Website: macys
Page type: customer-info-address
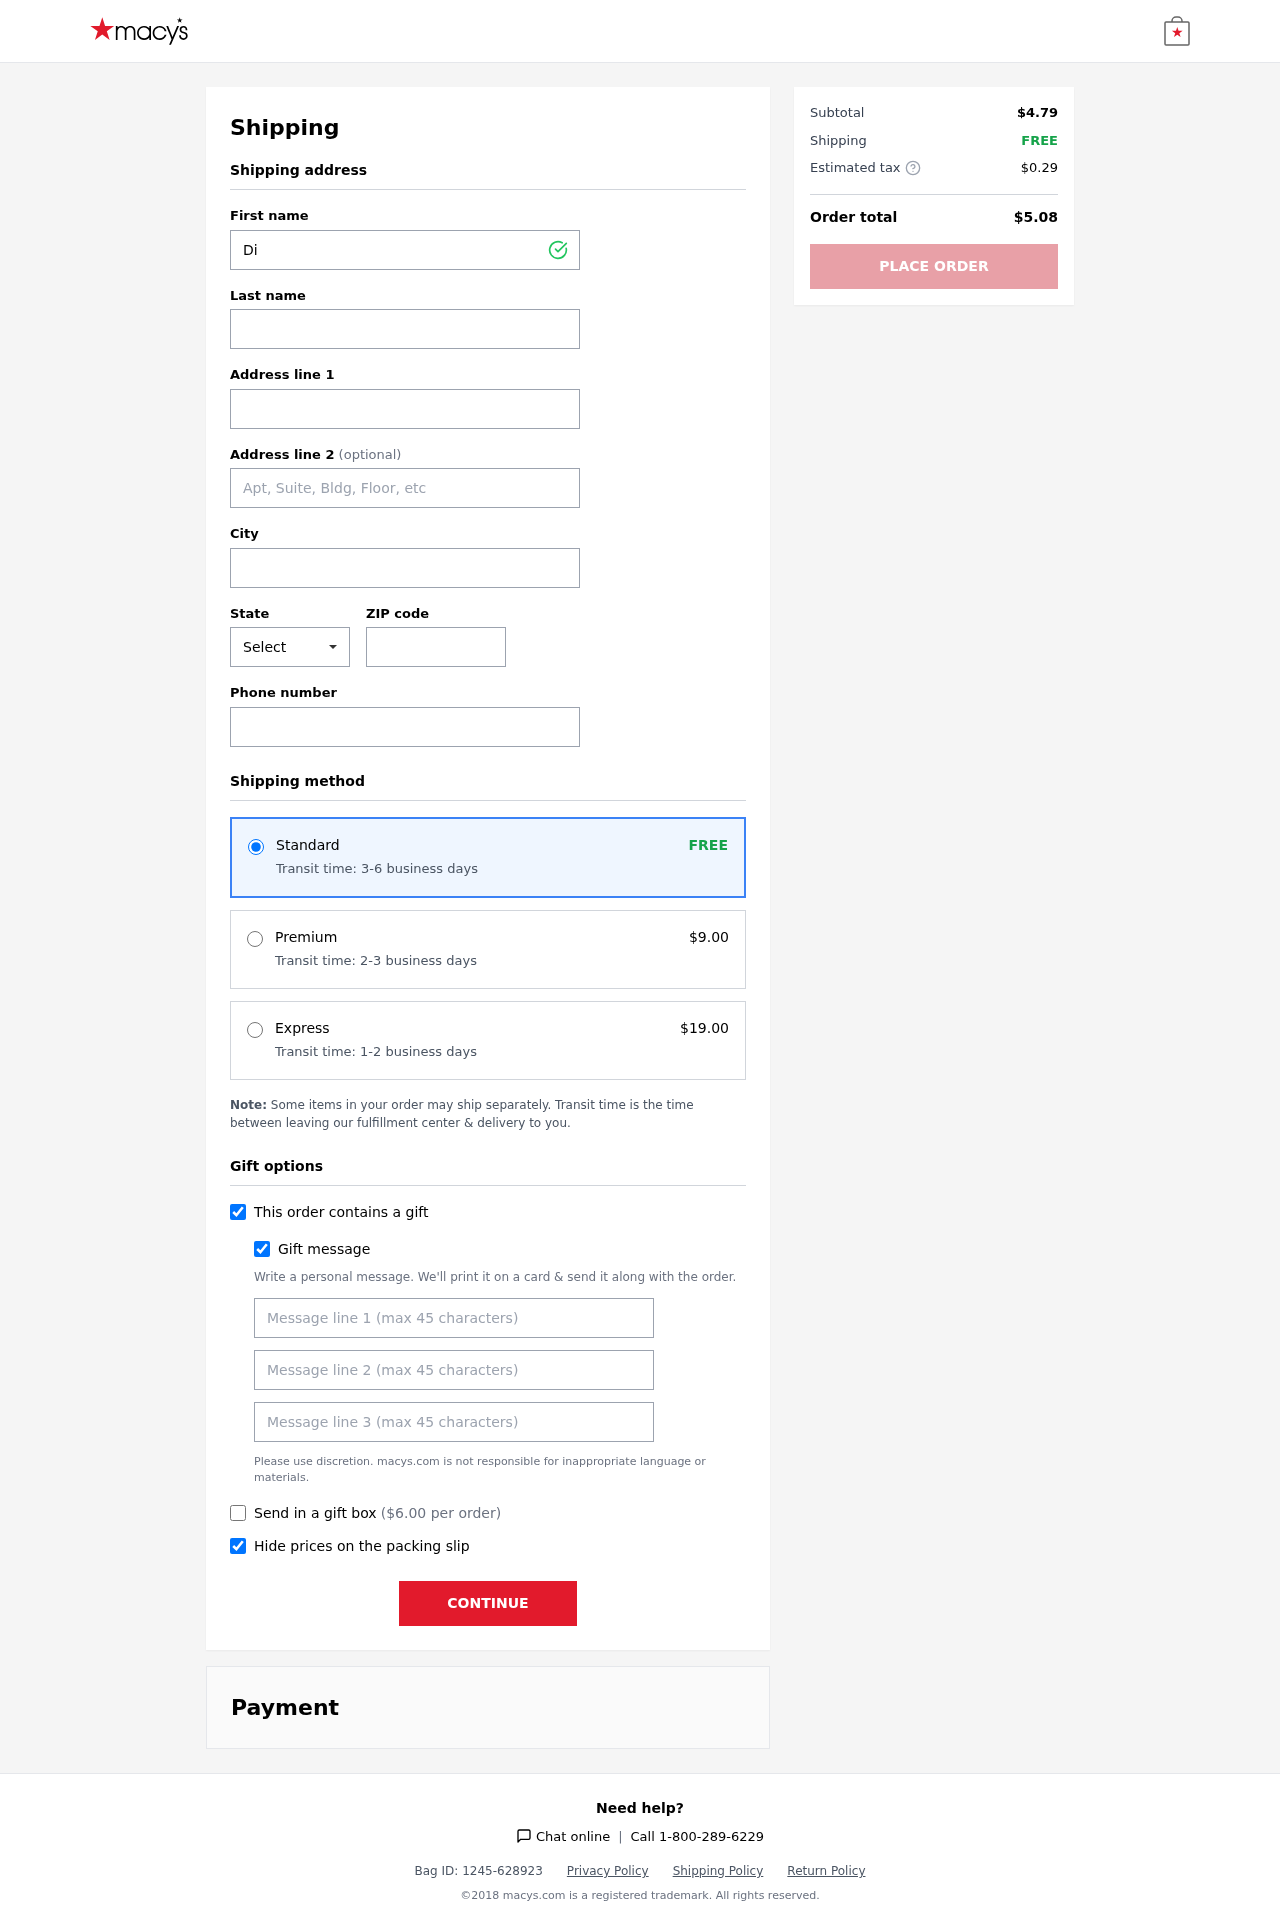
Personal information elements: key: PII_CITY
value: Cochranmouth
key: PII_FIRSTNAME
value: Diana
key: PII_GIFT_MESSAGE
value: Hey Emily! I thought this would be perfect for your morning smoothies—something smooth and delicious to brighten your day. Can’t wait to see you soon!  Diana
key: PII_LASTNAME
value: Ferguson
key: PII_PHONE
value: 8172187204
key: PII_POSTCODE
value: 34035
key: PII_STATE_ABBR
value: OK
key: PII_STREET
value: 56607 Kenneth Hollow
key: PII_STREET2
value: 6406 Joseph Turnpike Suite 468
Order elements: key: ORDER_SHIPPING_STANDARD
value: FREE
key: ORDER_SHIPPING_STANDARD_TIME
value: Transit time: 3-6 business days
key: ORDER_SHIPPING_PREMIUM
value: $9.00
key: ORDER_SHIPPING_PREMIUM_TIME
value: Transit time: 2-3 business days
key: ORDER_SHIPPING_EXPRESS
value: $19.00
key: ORDER_SHIPPING_EXPRESS_TIME
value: Transit time: 1-2 business days
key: ORDER_GIFT_BOX_FEE
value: $6.00
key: ORDER_SUBTOTAL
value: $4.79
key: ORDER_SHIPPING_COST
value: FREE
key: ORDER_TAX
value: $0.29
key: ORDER_TOTAL
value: $5.08